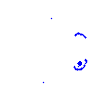
Particle: electron